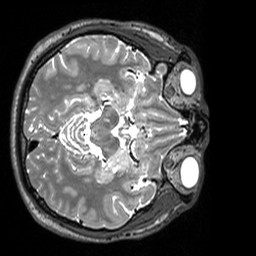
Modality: T2w
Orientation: axial
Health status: ill
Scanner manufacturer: siemens
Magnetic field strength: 3 T
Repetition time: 3.2 s
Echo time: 0.411 s